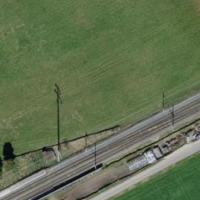
EUNIS habitat code: 52
Species observed at this site:
Diospyros lotus
Larus michahellis